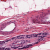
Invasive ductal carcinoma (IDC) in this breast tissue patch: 1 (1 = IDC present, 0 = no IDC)